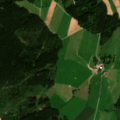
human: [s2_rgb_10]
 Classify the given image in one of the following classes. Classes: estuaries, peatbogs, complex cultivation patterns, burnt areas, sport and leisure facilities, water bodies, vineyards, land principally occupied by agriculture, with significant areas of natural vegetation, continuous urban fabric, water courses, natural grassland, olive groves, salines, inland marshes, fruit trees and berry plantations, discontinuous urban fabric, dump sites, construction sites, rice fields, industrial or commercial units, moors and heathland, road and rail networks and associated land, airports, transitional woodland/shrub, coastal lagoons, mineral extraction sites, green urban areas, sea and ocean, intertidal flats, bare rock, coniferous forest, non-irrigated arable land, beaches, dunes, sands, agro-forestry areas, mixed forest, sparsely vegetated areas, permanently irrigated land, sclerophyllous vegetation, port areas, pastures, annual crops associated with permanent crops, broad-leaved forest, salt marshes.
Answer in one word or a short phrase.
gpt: non-irrigated arable land, coniferous forest